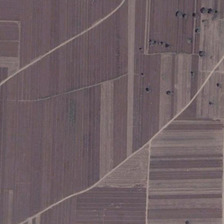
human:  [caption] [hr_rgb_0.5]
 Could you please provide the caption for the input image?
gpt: here is a brown farmland with two road crossing diagonally .

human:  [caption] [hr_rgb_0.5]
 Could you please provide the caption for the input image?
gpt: stretching roads cut this farmland into different parts .

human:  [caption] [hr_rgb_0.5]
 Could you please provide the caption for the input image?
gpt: the strip type farmland which is brown and red is separated by the baulk .

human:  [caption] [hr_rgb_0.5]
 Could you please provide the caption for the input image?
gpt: the strip type farmland which is brown and red is separated by the baulk .

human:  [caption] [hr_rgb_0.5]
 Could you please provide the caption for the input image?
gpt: some pieces of farmlands are together .